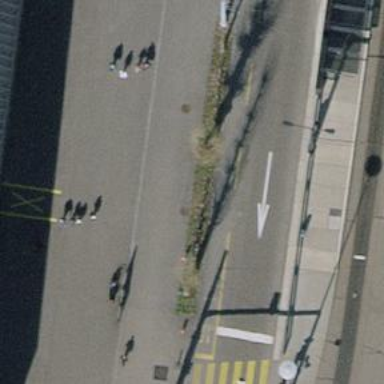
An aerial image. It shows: Bicycle parking area with bollards.